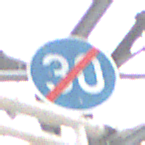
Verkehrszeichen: EndeMindestgeschwindigkeit
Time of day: Midday
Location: Roofed (Special)
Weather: Overcast
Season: NotSpecified
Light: Natural